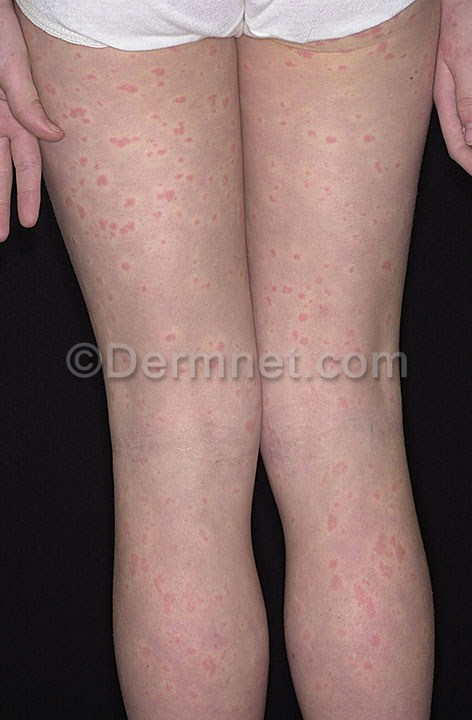
Disease: Exanthems and Drug Eruptions